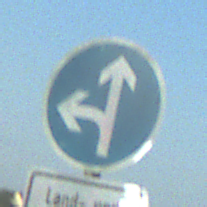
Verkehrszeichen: VorgeschriebeneFahrtrichtungGeradeausOderLinks
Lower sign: BesondereFahrzeugeUndTransportgueter8
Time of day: MorningAfternoon
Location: Outdoor (Nature)
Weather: Clear
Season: NotSpecified
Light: Natural